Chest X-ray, PA view. Patient: 53 years old, sex F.
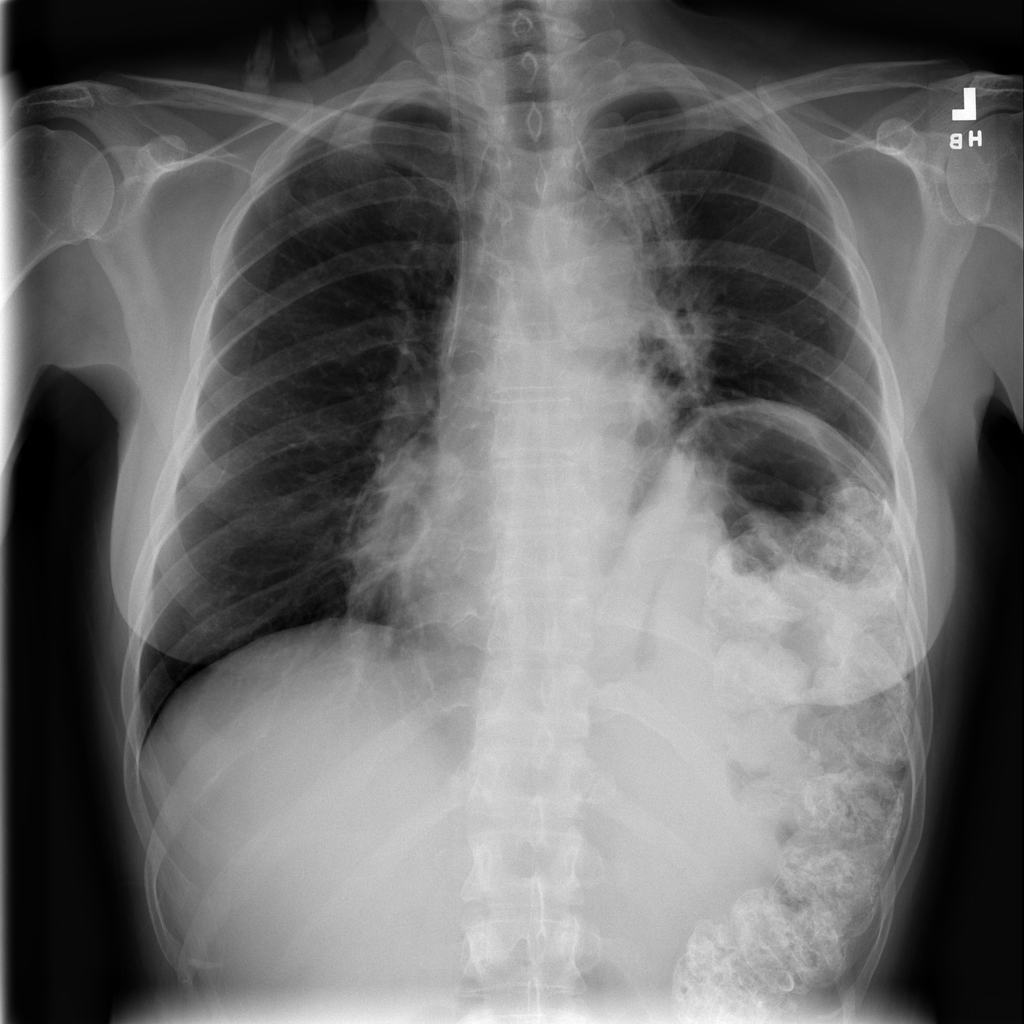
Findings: Infiltration